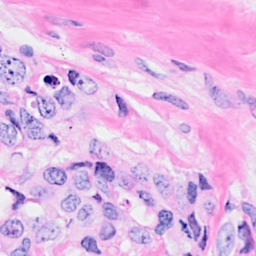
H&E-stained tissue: Breast